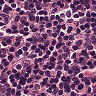
Metastatic tissue present: no